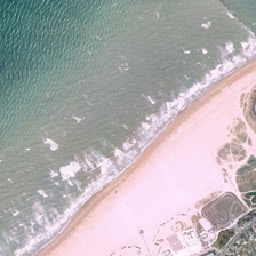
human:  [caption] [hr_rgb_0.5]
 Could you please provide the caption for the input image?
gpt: The white beach is between the sea and some buildings.

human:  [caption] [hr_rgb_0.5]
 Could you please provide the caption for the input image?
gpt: The roaring waves beat against the beach.

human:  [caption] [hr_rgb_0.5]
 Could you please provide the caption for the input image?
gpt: The waves beat against the beach.

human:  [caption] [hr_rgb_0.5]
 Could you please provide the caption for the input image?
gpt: The white beach lies between the sea and some buildings.

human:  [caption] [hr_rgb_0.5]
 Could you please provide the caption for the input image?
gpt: The white beach is between a sea and some buildings.